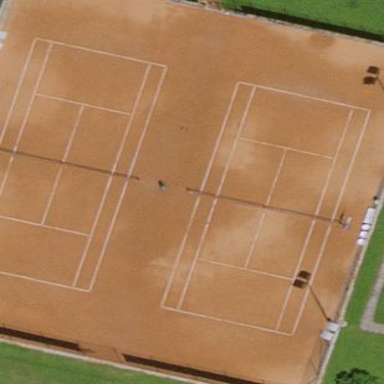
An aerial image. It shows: Tennis court in leisure pitch.